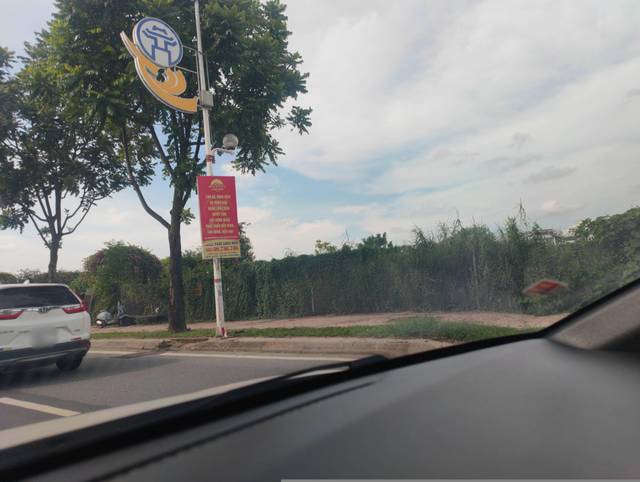
Region: Vietnam
Coordinates: 21.016, 105.915